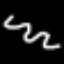
Label: squiggle